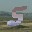
Label: 5